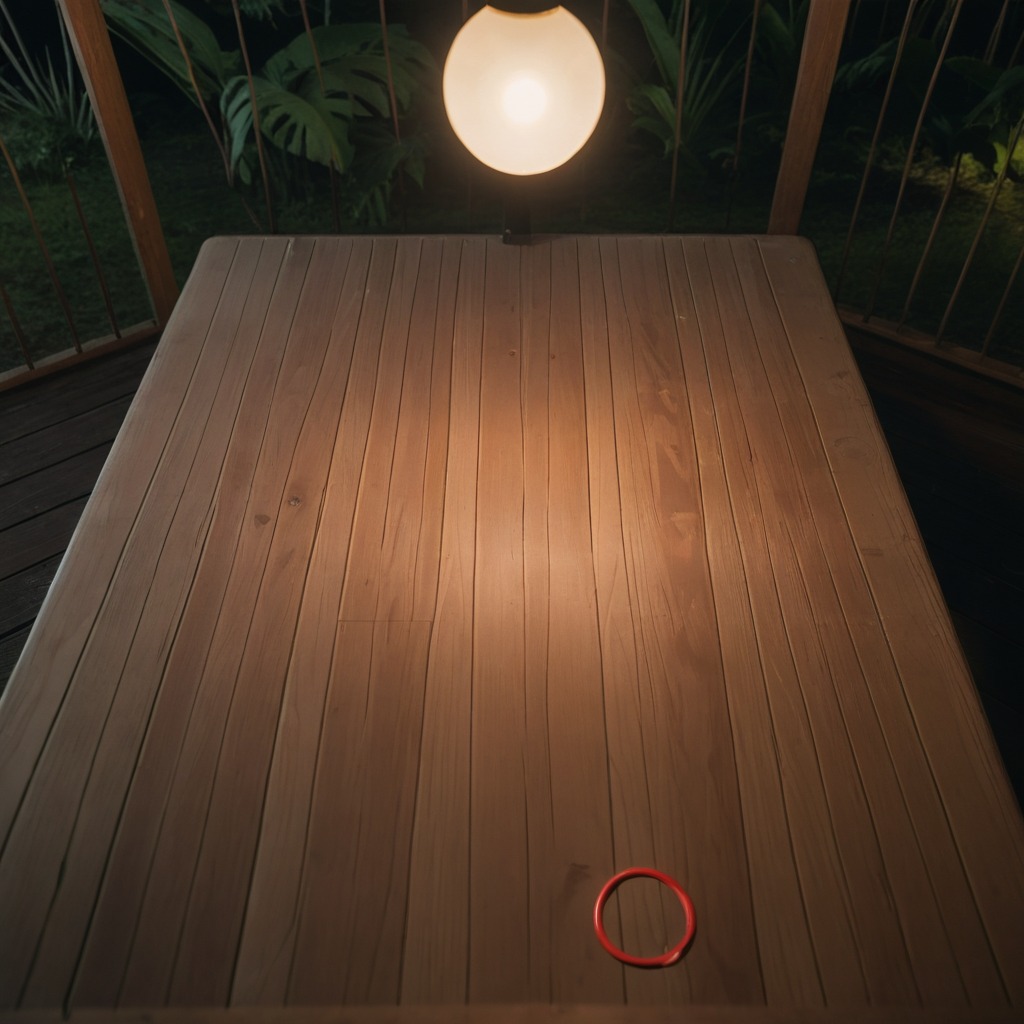
A rubber O-ring is lying on a clean wooden table inside a jungle field workshop tent at night dim ambient light soft shadows worn but